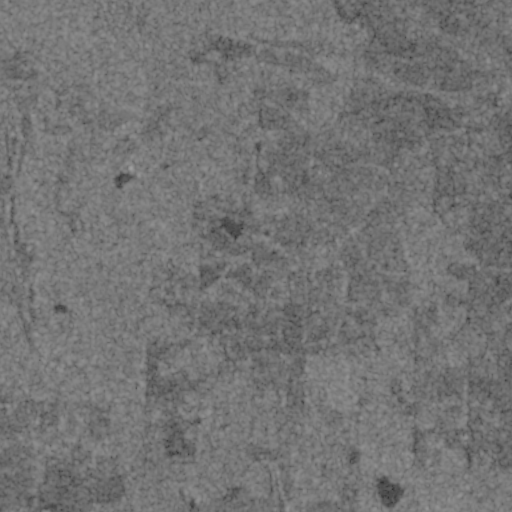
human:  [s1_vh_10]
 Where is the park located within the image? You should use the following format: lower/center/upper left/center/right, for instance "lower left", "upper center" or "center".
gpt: The park is located in the center of the image.
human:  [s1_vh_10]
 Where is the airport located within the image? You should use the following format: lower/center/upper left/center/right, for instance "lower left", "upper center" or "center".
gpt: There is no airport in the image.

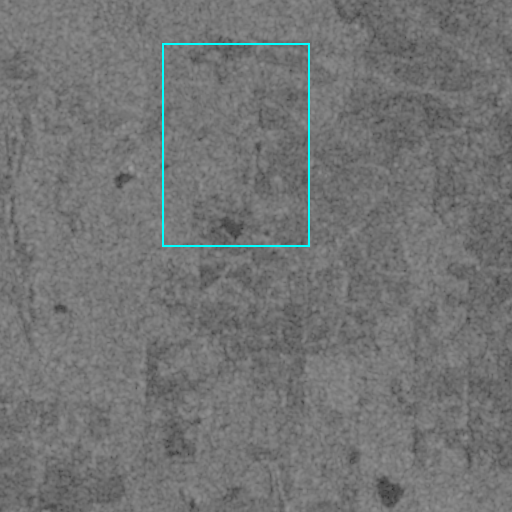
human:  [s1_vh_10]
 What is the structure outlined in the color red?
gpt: There is no red outline.
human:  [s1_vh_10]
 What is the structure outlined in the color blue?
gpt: There is no structure outlined in blue.